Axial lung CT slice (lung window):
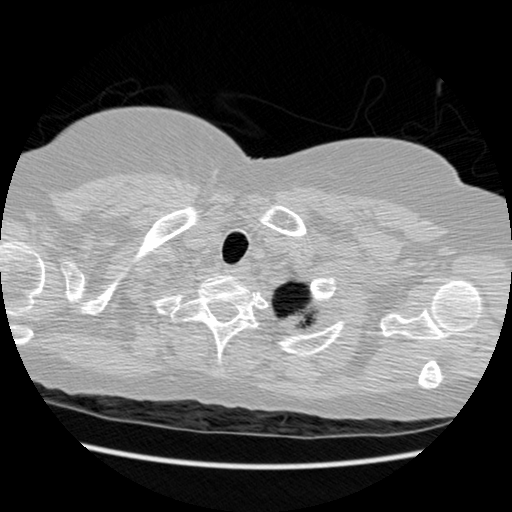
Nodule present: no